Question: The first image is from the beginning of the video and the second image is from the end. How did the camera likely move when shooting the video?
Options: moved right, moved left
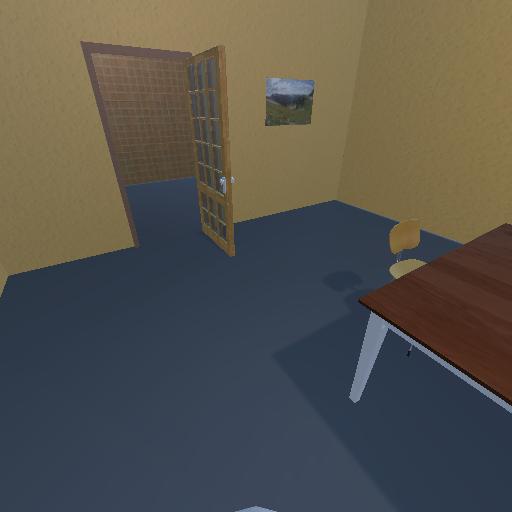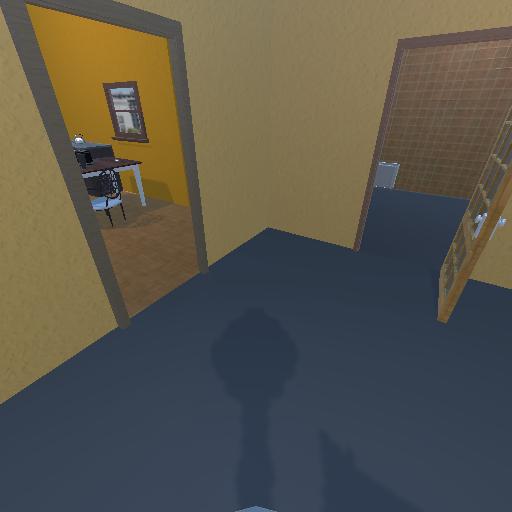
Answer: moved right